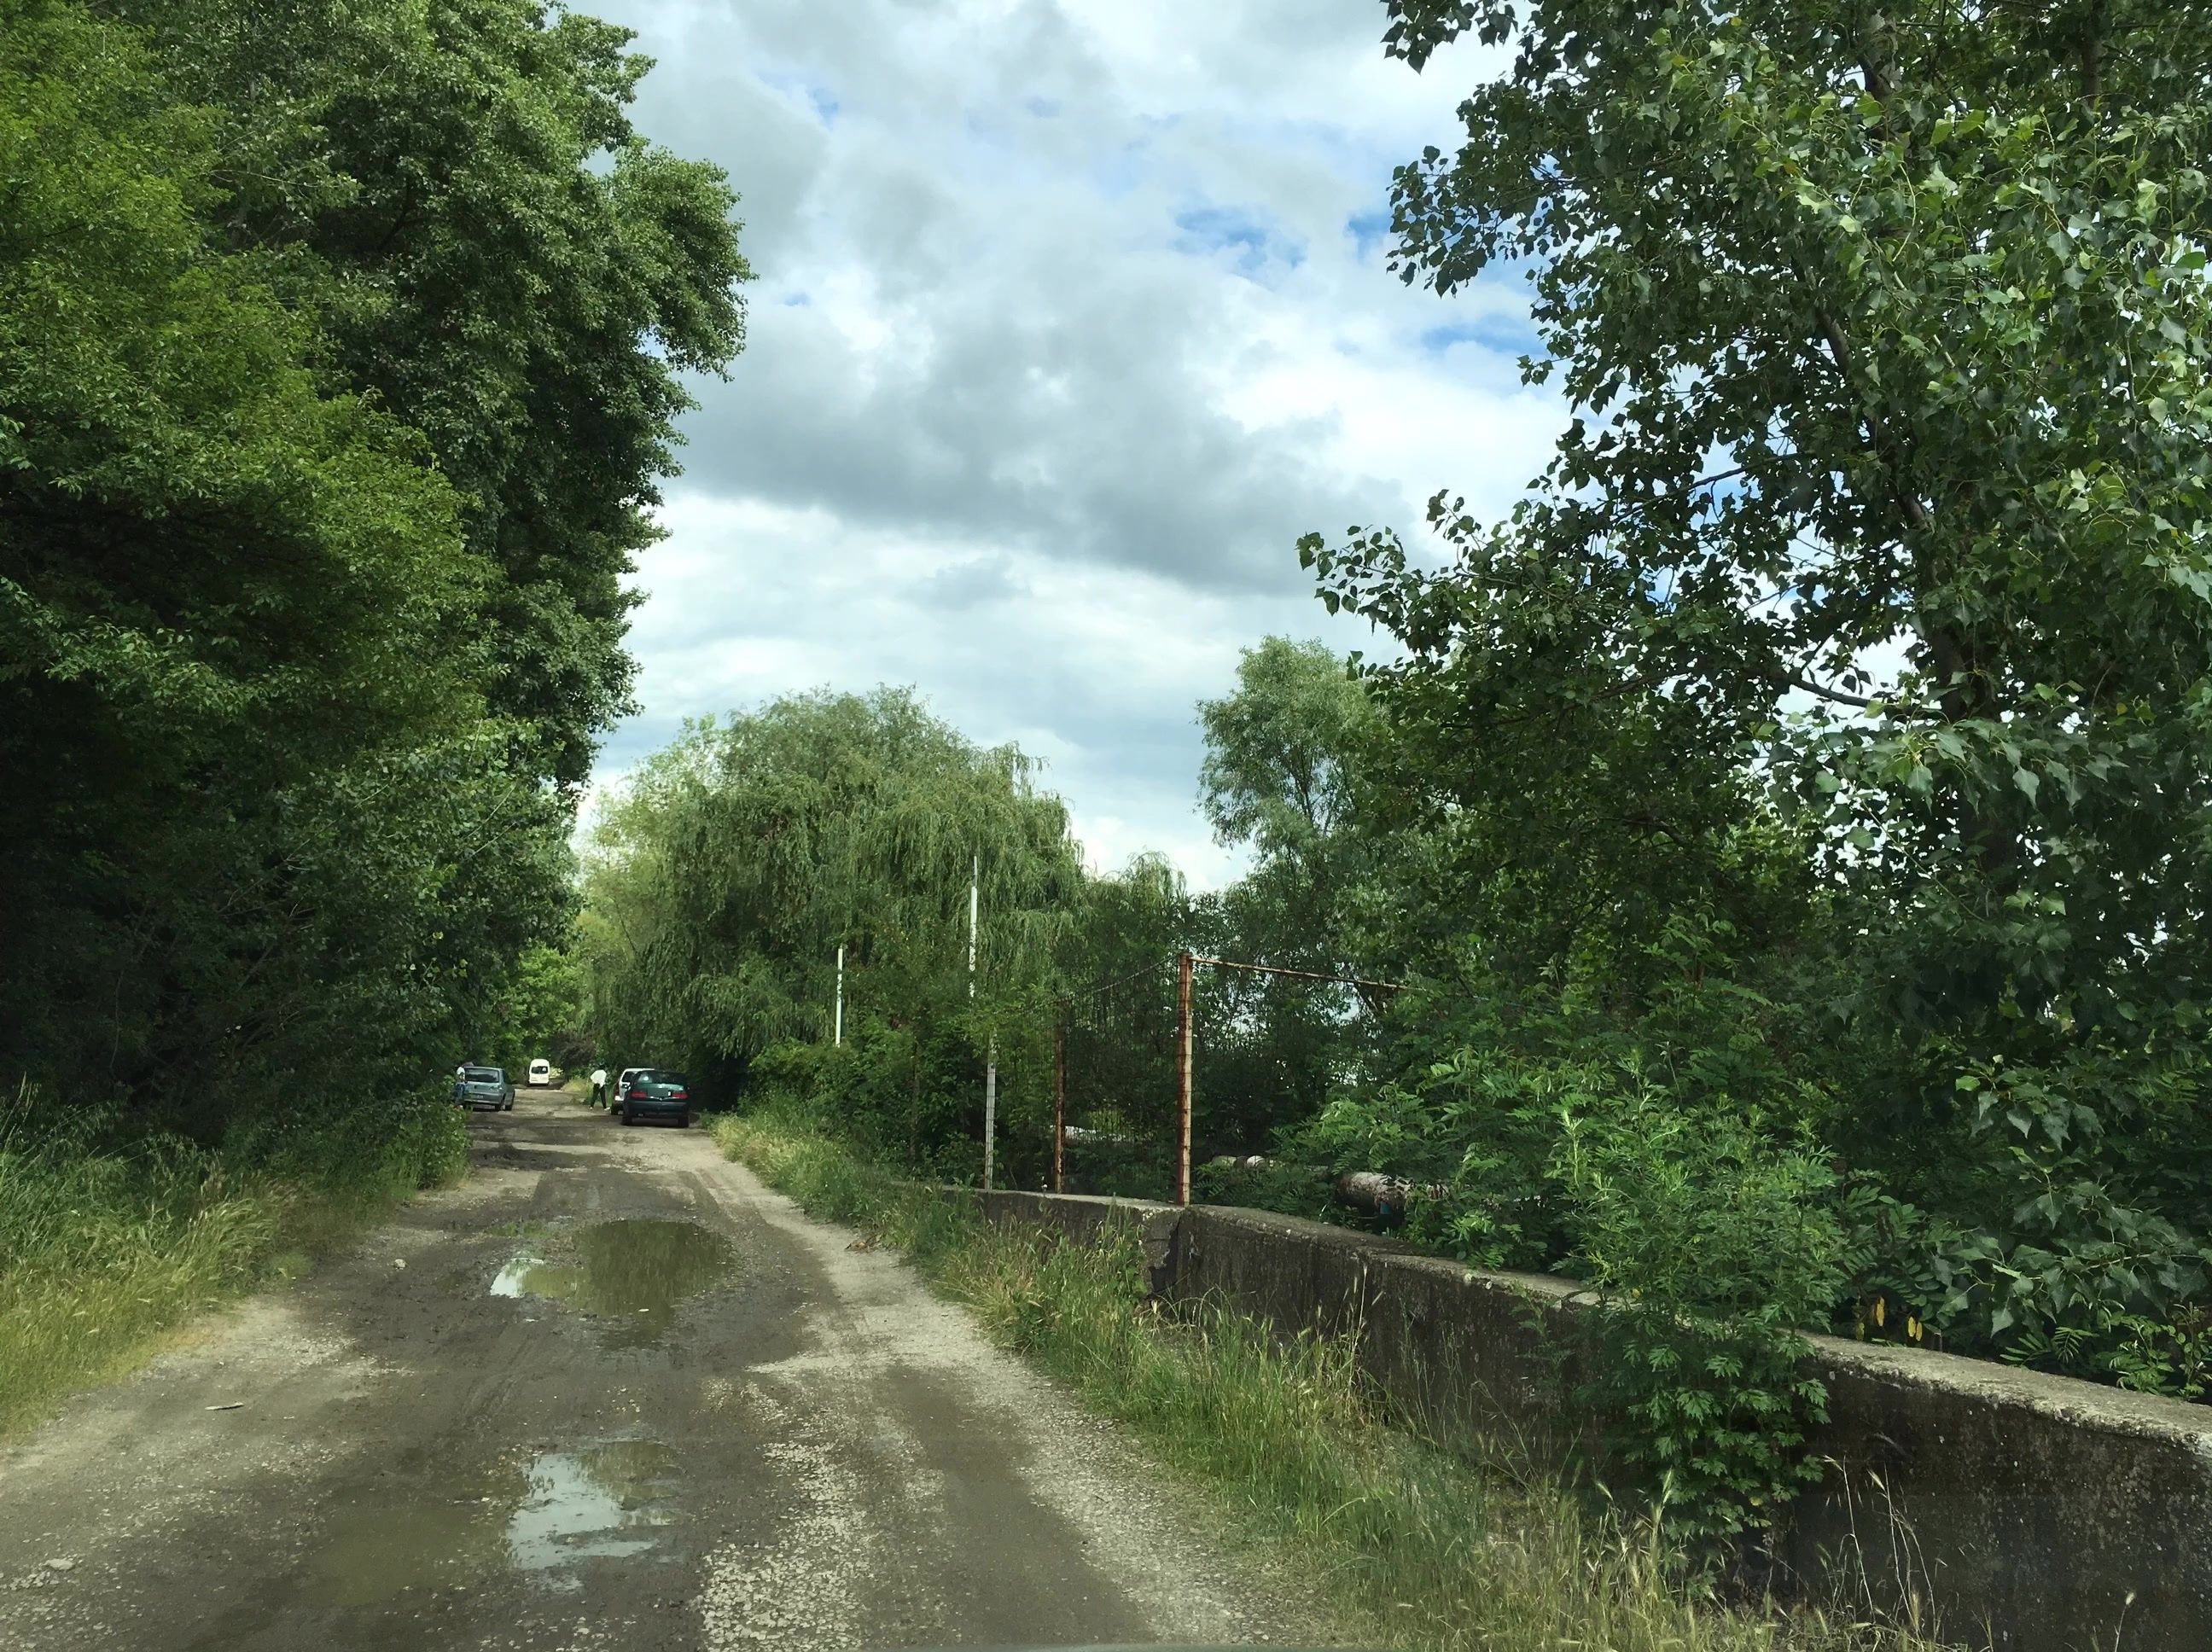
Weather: cloudy
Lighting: day
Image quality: slightly poor
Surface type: fields
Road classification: service, track
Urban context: urban centre
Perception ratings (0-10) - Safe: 4.12, Lively: 1.2, Beautiful: 8.68, Boring: 7.43, Depressing: 6.31, Wealthy: 5.5